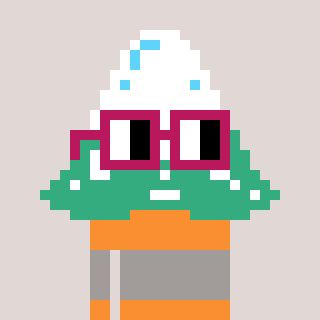
a pixel art character with square dark red glasses, a snowy mountain-shaped head and a orange-colored body on a warm background